三年级 · 算术
要使 $624 \div$ 口的商是三位数, 哩最大填 $(\quad)$ 。
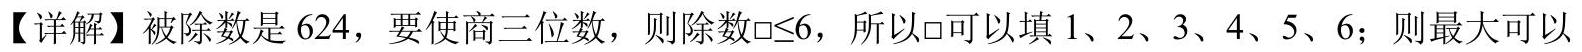
A. 6
B. 5
C. 4
D. 3
答案: A
解析: A

【分析】三位数除以一位数, 要使商是三位数, 则除数口应该小于或等于被除数的百位上的数字 6 ,据此即可解答。

填 6 。
故答案为: A

【点睛】此题主要考查除数是一位数的除法的笔算的试商方法。